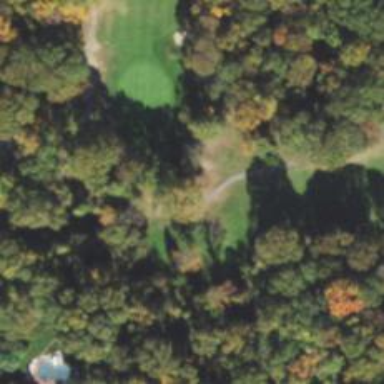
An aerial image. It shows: Service road used as golf cart path.